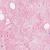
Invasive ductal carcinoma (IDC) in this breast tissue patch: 0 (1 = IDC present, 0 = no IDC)